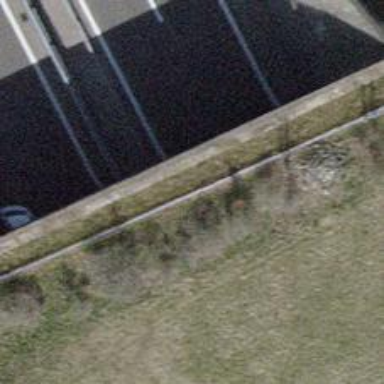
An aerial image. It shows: Motorway that passes through tunnel.